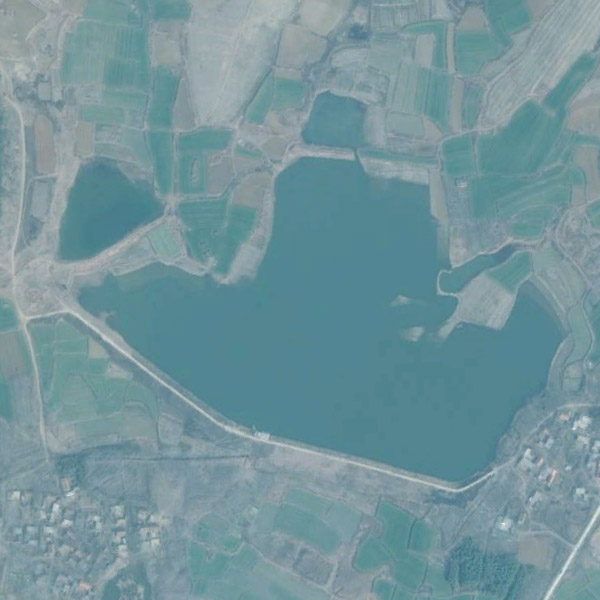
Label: Pond